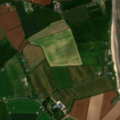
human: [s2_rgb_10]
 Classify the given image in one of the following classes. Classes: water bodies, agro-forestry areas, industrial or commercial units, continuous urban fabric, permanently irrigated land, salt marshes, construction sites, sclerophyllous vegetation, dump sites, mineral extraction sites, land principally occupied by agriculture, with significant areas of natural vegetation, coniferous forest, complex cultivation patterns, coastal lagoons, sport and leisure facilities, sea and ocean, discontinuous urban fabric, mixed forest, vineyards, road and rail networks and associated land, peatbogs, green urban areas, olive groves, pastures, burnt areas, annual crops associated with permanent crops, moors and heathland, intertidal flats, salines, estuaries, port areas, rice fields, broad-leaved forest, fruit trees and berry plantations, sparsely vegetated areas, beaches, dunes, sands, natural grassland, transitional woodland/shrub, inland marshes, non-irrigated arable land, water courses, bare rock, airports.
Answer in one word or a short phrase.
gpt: non-irrigated arable land, intertidal flats